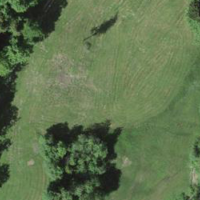
EUNIS habitat code: 44
Species observed at this site:
Aphantopus hyperantus
Polyommatus icarus
Pieris napi